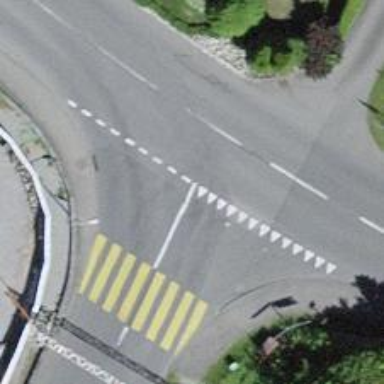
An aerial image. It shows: Road with "give way" sign.